Field crop: maize
Growth stage: 2
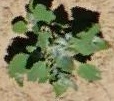
Species: chenopodium